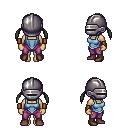
a pixel art fantasy rpg character, female body template, human, tanned skin, blue vest, magenta pants, white twin-tailed hairstyle, metal helm, leather bracers, maroon shoes, four views (front, back, left, right), 2x2 character sprite sheet, small pixel art, hard edges, no anti-aliasing